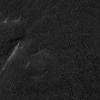
Atmospheric dust classification: not_dusty